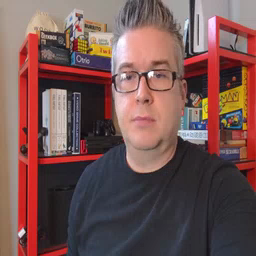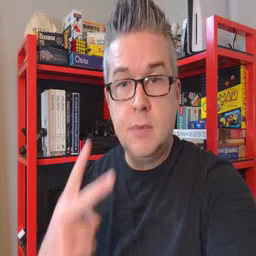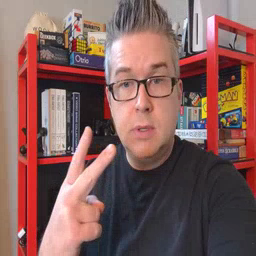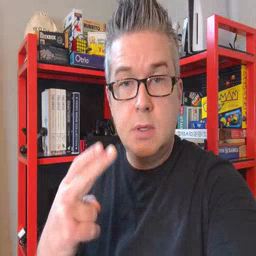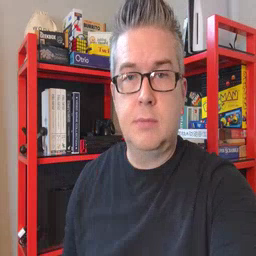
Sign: scissors